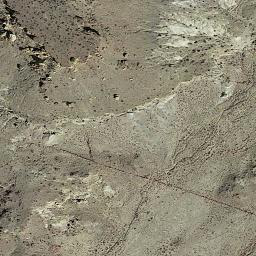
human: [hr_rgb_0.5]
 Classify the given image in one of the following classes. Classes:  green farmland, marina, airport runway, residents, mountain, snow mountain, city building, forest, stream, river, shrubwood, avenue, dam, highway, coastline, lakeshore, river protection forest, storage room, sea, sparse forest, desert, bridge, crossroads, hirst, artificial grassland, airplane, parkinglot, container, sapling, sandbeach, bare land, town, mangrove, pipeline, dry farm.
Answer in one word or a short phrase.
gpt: bare land